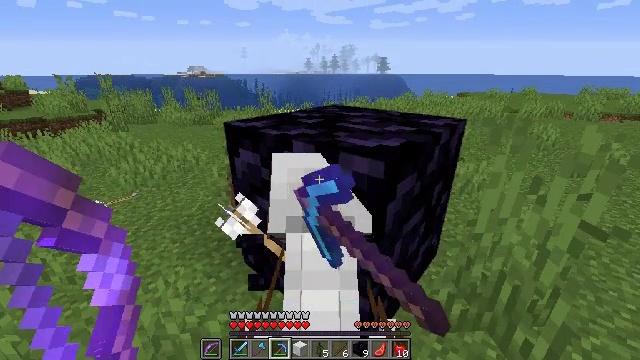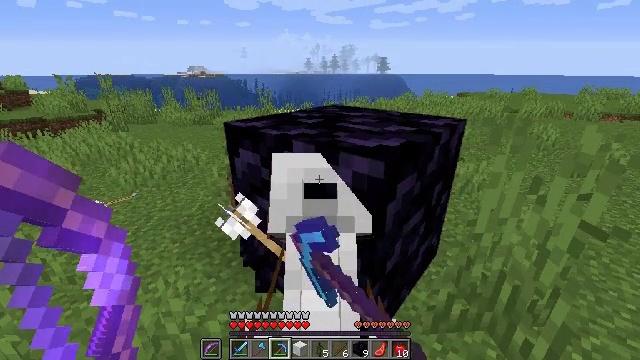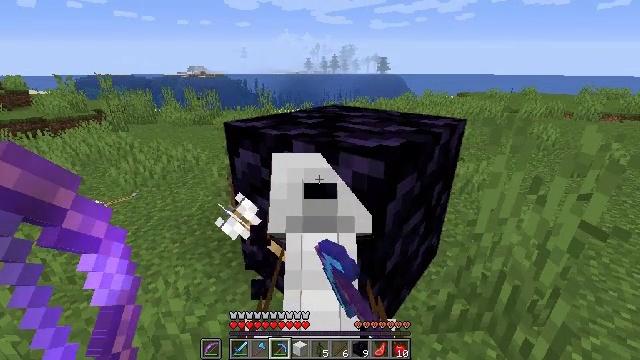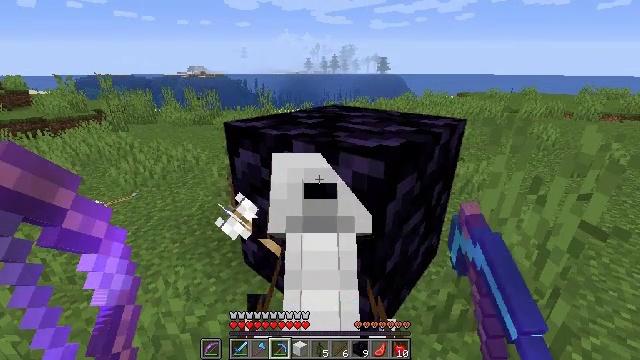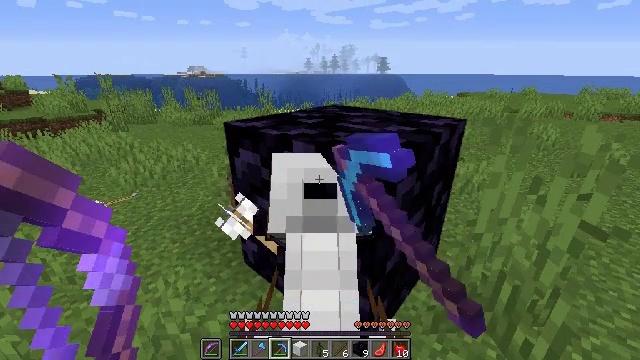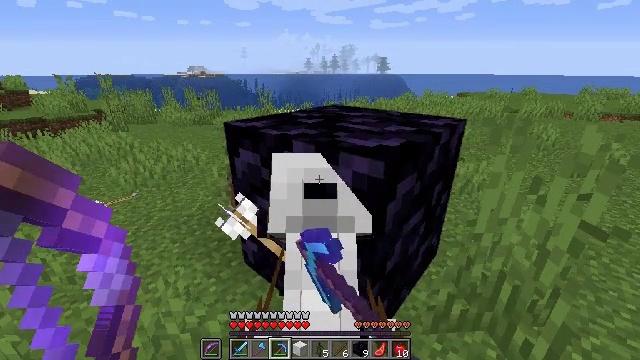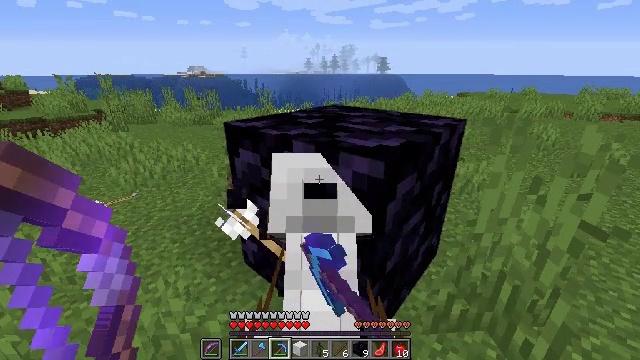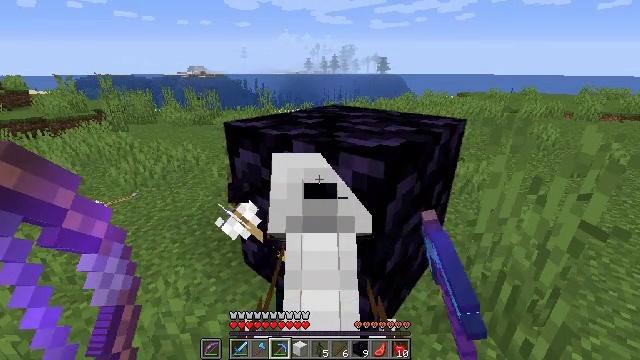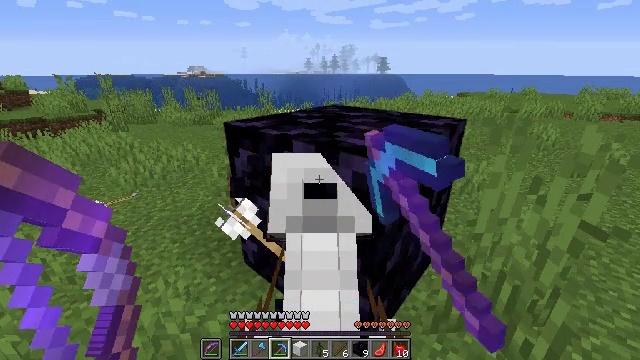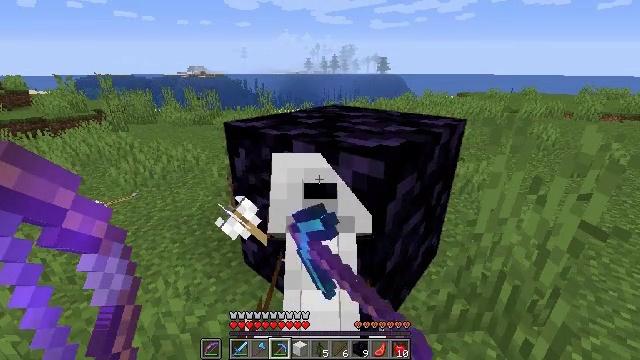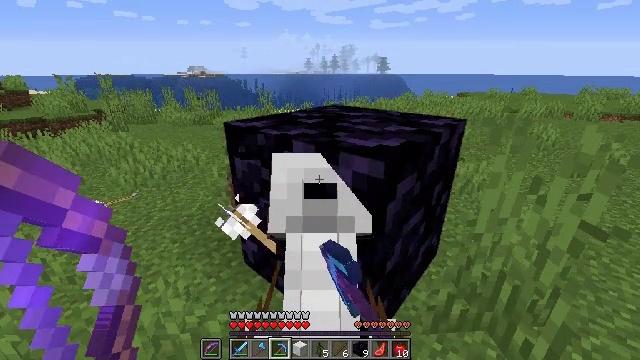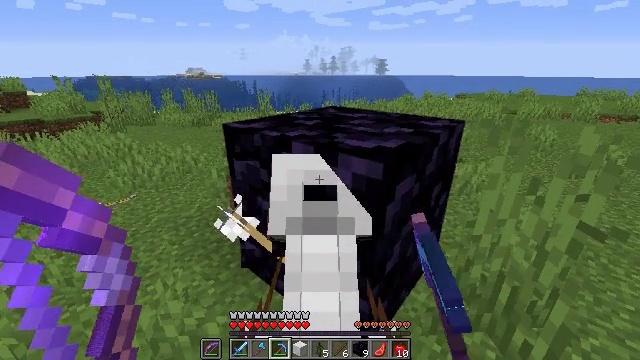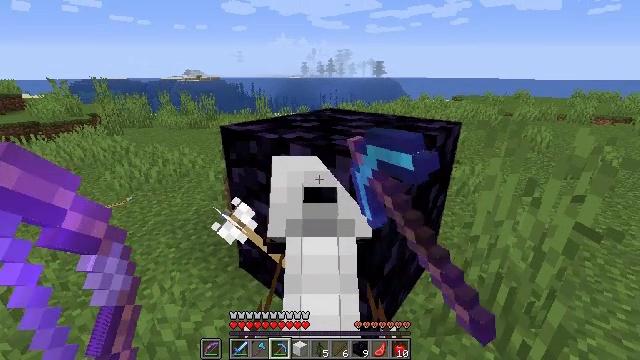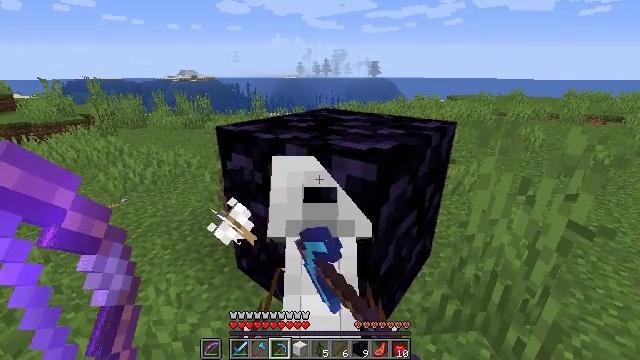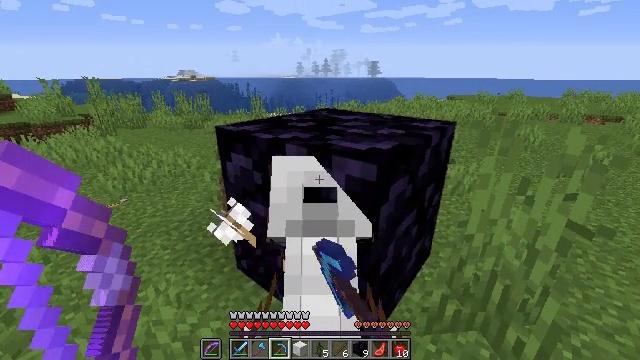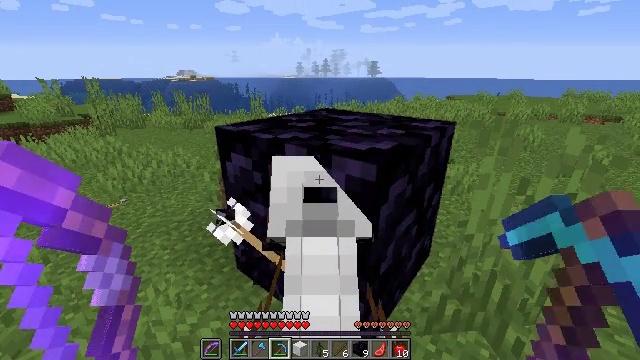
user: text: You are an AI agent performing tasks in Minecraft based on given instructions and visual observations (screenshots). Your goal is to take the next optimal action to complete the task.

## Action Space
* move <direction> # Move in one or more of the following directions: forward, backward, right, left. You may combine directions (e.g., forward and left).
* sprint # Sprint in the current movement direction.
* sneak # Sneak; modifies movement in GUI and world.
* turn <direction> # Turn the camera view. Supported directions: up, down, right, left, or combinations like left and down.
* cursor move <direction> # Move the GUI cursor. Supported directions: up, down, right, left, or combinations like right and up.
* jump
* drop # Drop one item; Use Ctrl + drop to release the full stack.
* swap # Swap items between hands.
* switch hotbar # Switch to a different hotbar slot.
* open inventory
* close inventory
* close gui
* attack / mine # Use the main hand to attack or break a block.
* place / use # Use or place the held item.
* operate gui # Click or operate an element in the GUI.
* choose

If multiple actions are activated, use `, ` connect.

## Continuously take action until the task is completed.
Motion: motion action
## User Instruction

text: Gather tall grass by hitting it.
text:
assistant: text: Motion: attack / mine
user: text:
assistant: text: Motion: attack / mine
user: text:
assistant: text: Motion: attack / mine
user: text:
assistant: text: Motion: attack / mine
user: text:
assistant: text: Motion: attack / mine
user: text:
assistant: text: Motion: attack / mine
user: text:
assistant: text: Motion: attack / mine
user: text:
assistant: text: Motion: attack / mine
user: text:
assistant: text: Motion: attack / mine
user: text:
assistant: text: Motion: attack / mine
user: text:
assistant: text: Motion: attack / mine
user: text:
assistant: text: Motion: turn right, attack / mine
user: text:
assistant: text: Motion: attack / mine
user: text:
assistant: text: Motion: attack / mine
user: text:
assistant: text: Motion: attack / mine
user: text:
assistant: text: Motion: attack / mine
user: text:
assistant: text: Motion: attack / mine
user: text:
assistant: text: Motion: attack / mine
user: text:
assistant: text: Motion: attack / mine
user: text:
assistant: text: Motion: attack / mine
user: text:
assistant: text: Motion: attack / mine
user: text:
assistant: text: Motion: attack / mine
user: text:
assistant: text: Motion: attack / mine
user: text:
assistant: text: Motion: attack / mine
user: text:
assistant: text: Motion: attack / mine
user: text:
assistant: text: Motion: attack / mine
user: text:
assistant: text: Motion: attack / mine
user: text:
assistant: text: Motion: attack / mine
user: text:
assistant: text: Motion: attack / mine
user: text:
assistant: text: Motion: attack / mine